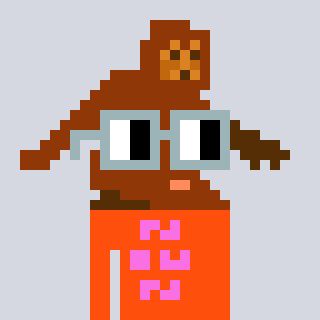
a pixel art character with square dark gray glasses, a bigfoot-shaped head and a orange-colored body on a cool background